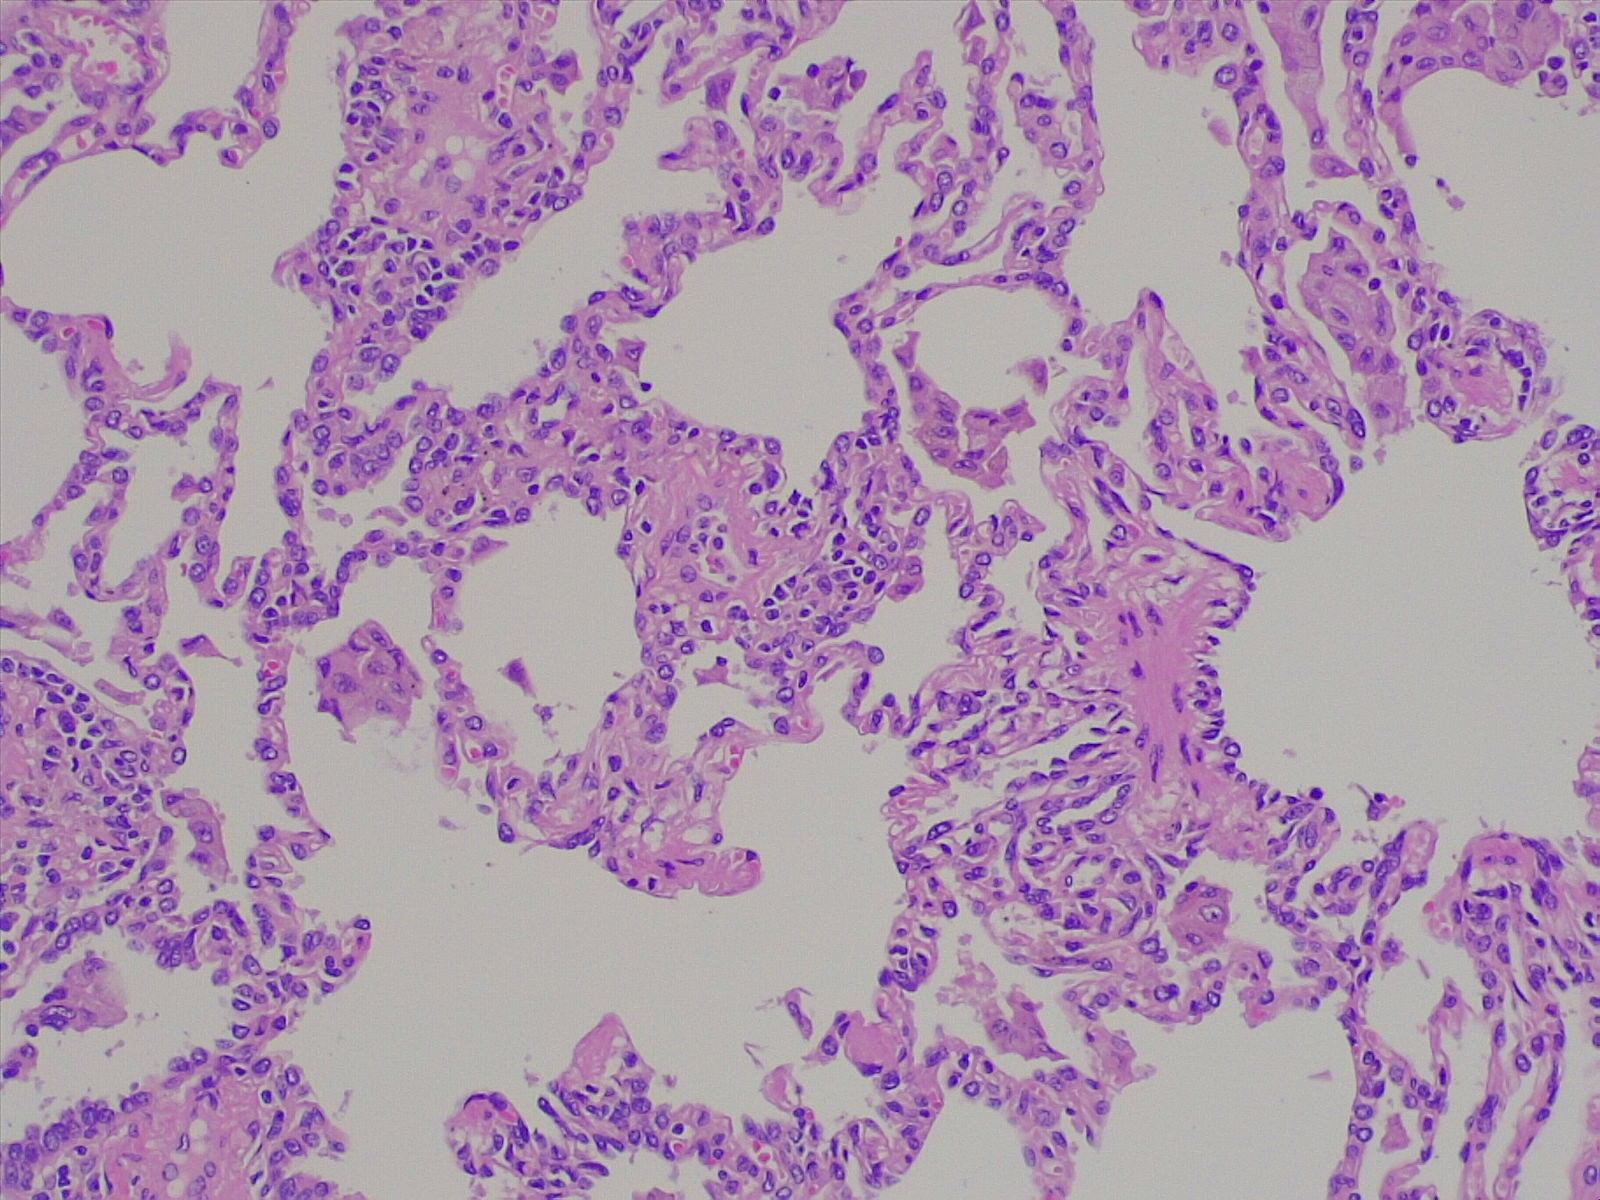
Label: normal lung tissue